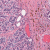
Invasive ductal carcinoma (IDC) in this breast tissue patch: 1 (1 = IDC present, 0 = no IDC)